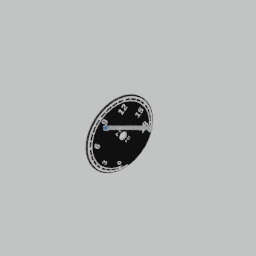
Label: mechanical